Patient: sex M, age 68
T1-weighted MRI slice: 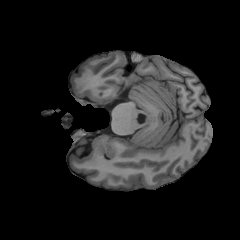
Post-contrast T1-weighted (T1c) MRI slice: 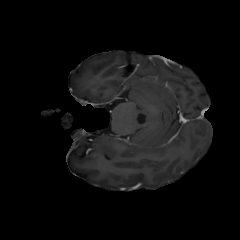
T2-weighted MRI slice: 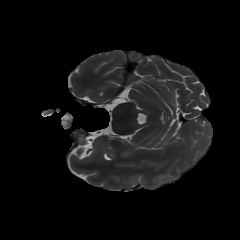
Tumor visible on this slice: no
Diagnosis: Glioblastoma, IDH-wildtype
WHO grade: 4